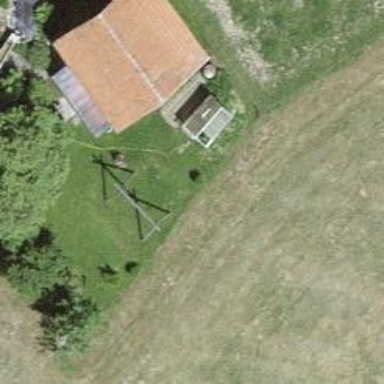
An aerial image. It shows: Barn.